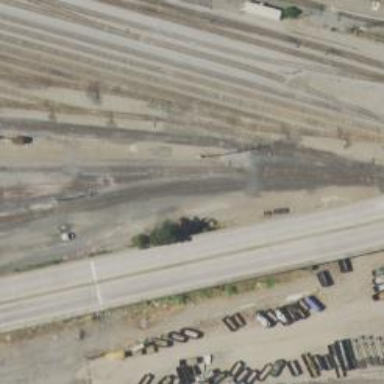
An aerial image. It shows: Abandoned railway yard.